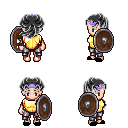
a pixel art fantasy rpg character, female body template, human, light skin, gold chest armor, metal pants, gray princess hairstyle, purple tiara, black slippers, shield, four views (front, back, left, right), 2x2 character sprite sheet, small pixel art, hard edges, no anti-aliasing